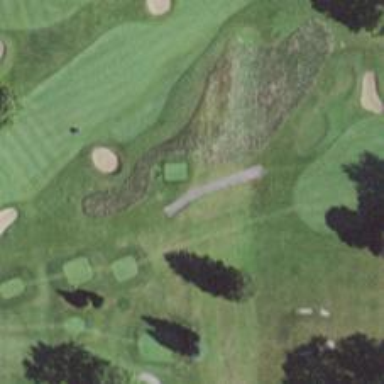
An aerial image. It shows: Pathway for golfing.